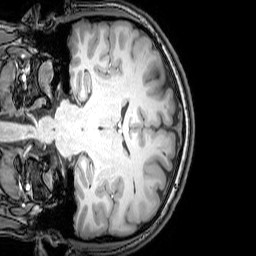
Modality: T1w
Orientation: coronal
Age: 20
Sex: male
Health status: healthy
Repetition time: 0.081 s
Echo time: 0.037 s